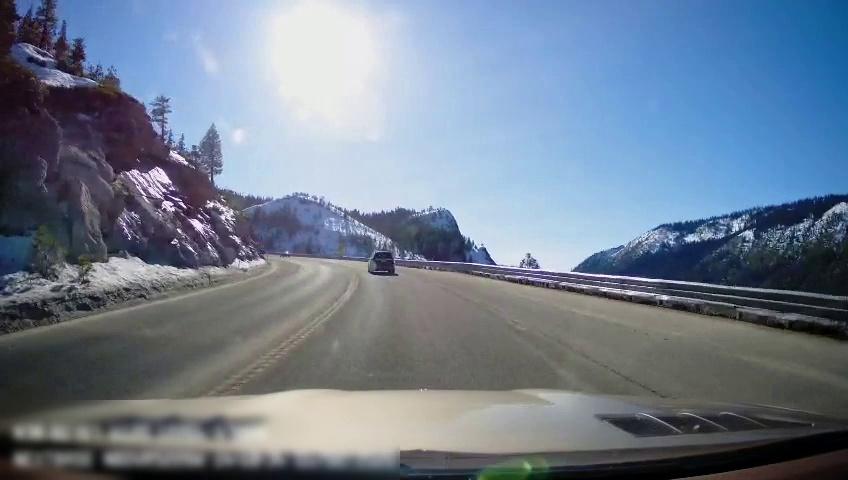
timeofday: Day
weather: Sunny
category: Drivable Space
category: Vehicles | SUV
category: Lanes | Current Lane
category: Lanes | Alternate Lane
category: Lanes | Opposite Lane